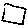
Label: square